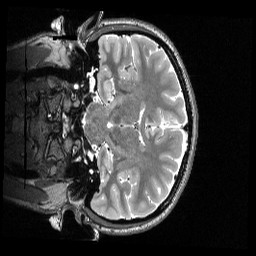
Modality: T2w
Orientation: coronal
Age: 19
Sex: female
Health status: healthy
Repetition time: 3.2 s
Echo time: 0.563 s